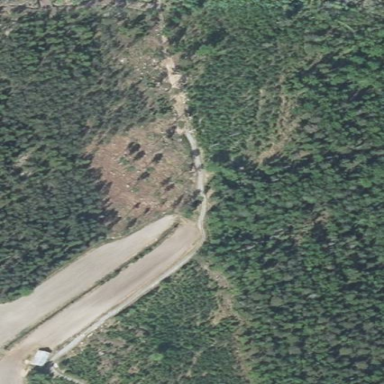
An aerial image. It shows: Clearcut man-made area surrounded by scrub vegetation.